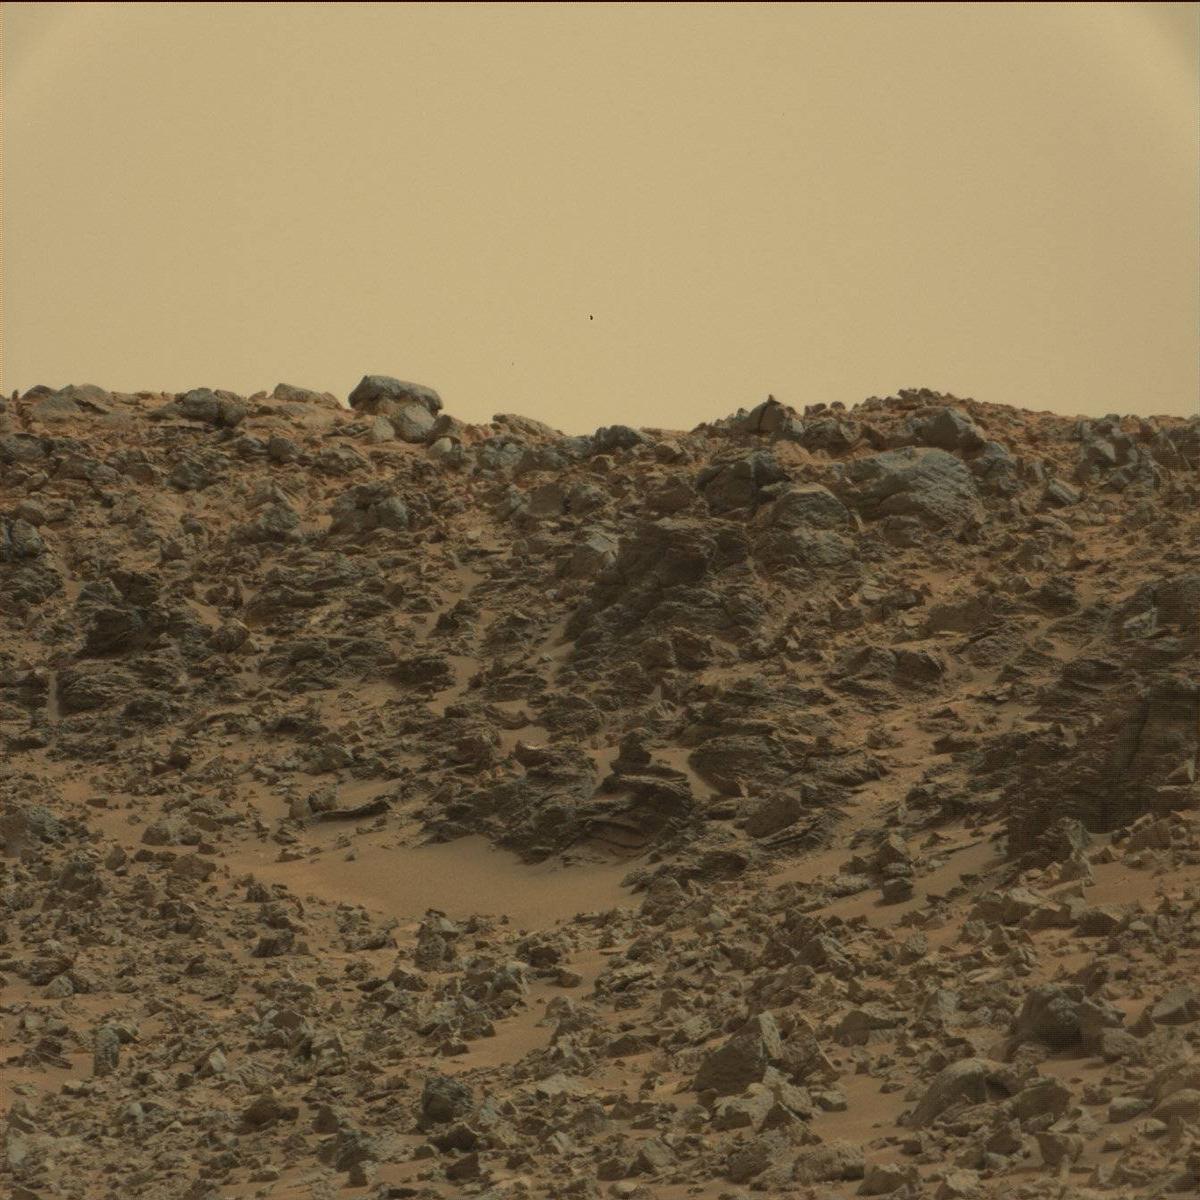
Terrain classes present: Bedrock, Sand / Soil, Sky